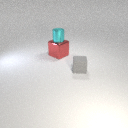
small cyan metal cylinder above large red metal cube